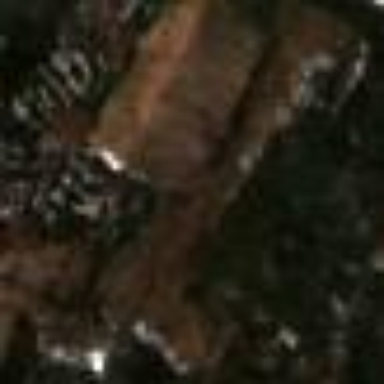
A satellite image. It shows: Scrub area designated for logging.